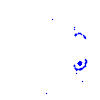
Particle: electron